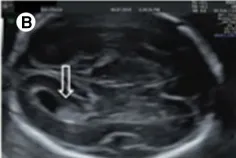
Normal lateral ventricle (arrow) at 23 WG.
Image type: radiology (mri)